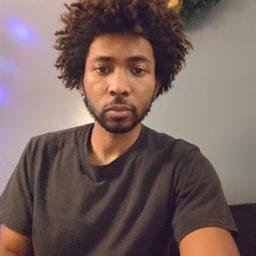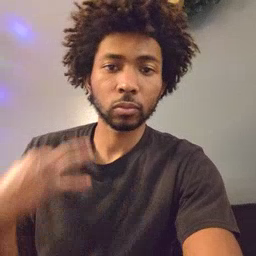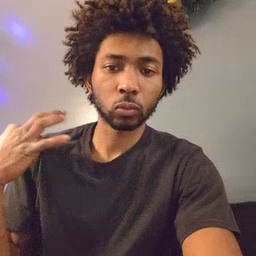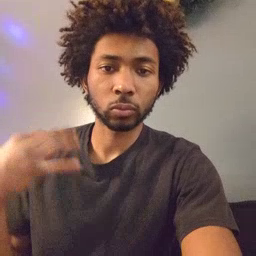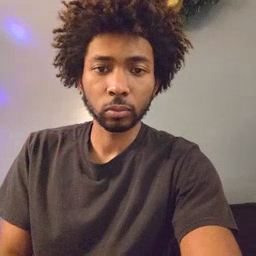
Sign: shirt